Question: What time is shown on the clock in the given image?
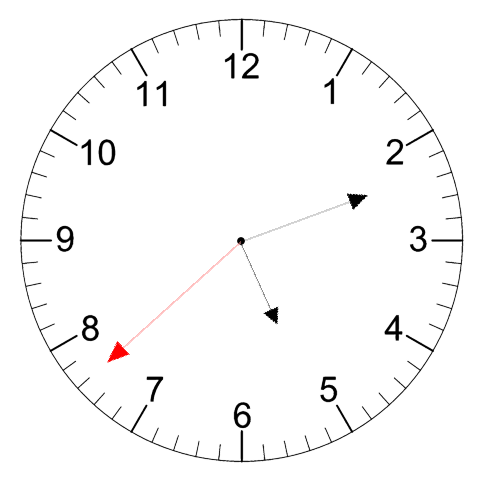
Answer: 05:11:38